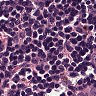
Metastatic tissue present: no